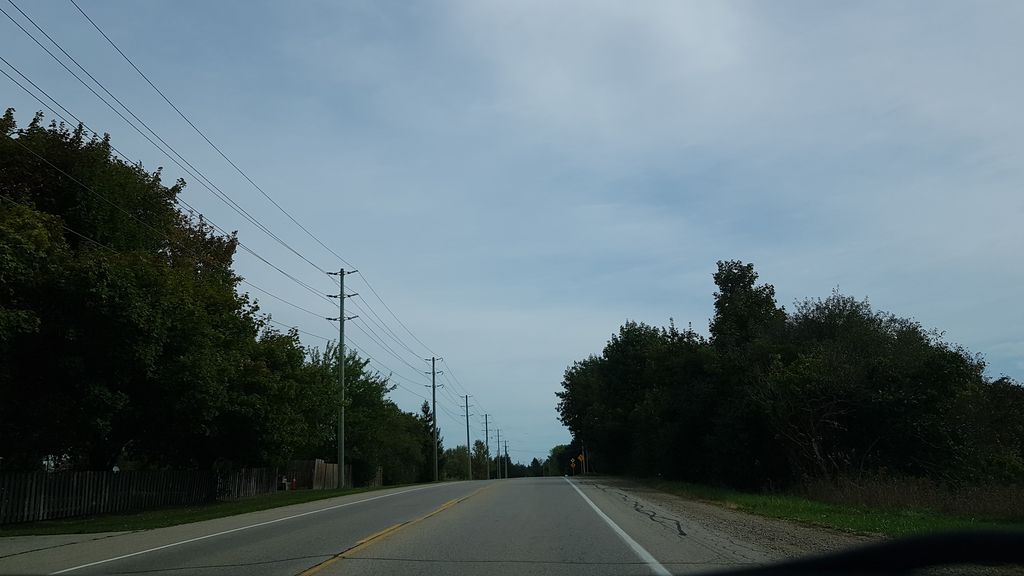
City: kitchener-waterloo